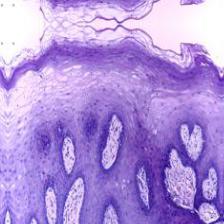
Diagnosis: Normal